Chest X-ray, AP view. Patient: 53 years old, sex M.
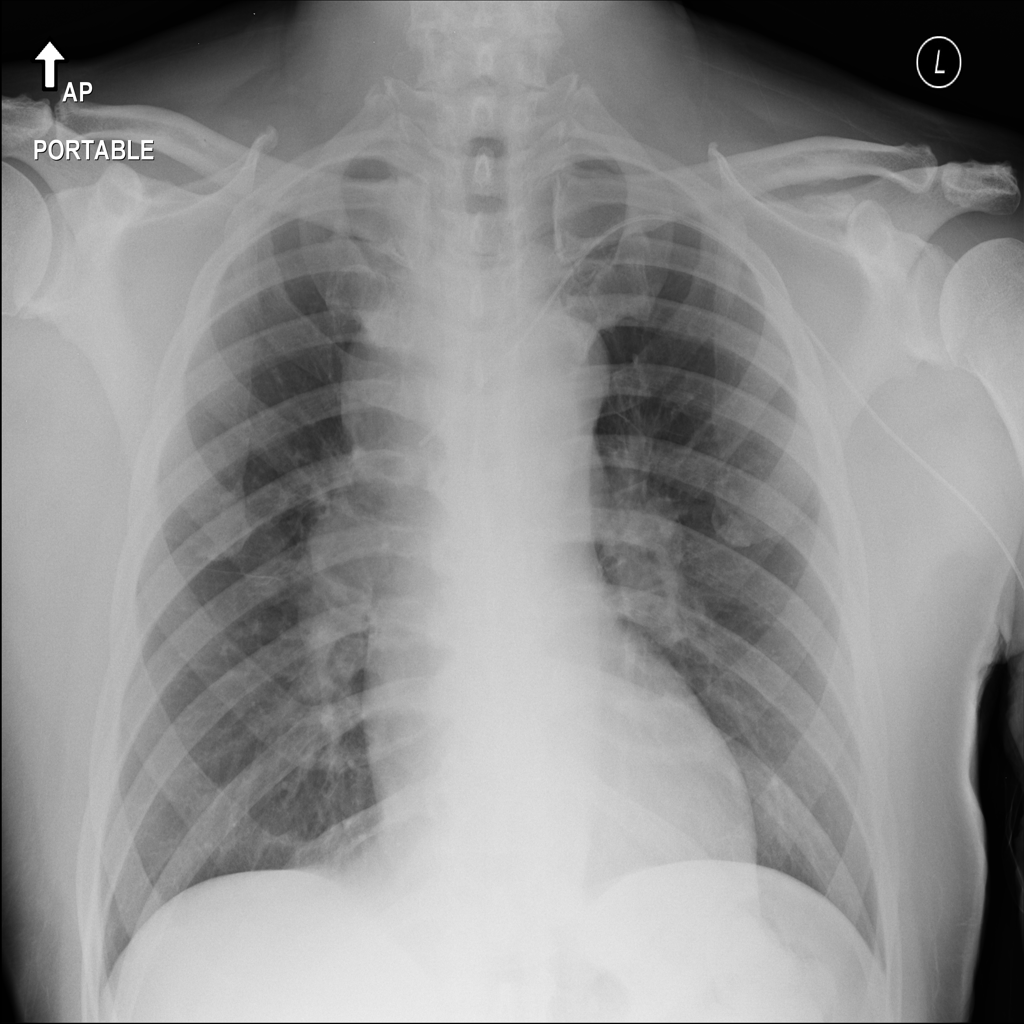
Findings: No Finding